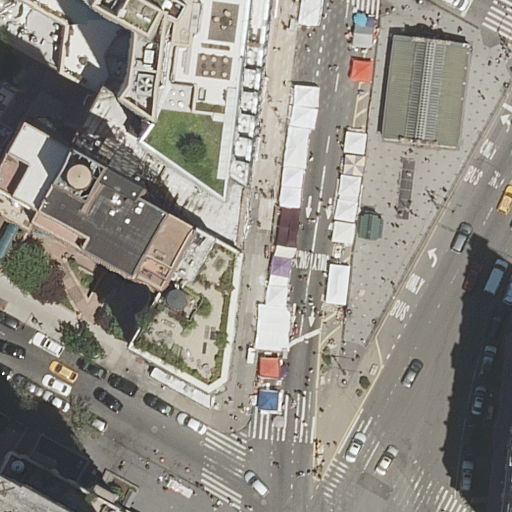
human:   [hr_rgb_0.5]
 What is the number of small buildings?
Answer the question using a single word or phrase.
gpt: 5

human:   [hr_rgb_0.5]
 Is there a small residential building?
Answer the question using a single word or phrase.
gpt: yes

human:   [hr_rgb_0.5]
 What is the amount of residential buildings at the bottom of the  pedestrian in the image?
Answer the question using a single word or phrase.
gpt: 9

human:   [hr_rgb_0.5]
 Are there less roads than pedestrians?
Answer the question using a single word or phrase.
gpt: no

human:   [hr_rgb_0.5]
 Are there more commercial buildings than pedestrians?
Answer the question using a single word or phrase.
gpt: no

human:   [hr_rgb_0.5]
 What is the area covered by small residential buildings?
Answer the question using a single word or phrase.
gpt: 87m2

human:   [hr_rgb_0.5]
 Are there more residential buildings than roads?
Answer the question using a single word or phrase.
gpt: no

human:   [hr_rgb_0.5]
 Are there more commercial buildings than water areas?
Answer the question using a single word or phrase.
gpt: no

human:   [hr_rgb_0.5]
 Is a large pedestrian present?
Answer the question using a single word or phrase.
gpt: no

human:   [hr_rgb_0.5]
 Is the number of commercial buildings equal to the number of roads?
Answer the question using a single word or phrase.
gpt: no

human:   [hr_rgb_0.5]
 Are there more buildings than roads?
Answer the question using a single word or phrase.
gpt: no

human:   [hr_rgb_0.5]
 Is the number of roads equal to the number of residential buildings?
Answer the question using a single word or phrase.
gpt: no

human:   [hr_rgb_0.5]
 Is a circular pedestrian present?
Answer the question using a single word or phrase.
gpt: no

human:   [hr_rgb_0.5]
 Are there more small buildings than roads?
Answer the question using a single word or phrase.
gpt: no

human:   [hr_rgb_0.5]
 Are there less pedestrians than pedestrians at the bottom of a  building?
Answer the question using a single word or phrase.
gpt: no

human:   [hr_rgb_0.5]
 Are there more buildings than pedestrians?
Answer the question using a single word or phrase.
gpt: yes

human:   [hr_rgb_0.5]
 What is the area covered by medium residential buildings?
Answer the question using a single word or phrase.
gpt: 1234m2

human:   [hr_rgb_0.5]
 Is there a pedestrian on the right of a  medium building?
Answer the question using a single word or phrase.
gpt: yes

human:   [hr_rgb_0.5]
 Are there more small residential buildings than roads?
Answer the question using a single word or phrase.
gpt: no

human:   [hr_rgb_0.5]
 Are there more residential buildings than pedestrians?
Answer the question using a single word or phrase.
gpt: yes

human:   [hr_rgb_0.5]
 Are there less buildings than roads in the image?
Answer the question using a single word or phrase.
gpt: yes

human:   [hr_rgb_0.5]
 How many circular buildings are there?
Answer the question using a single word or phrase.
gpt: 0

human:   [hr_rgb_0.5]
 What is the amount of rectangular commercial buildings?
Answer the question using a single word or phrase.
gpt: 0

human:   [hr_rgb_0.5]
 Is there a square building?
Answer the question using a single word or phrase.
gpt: no

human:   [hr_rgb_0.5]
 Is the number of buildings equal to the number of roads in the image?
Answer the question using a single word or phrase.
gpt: no

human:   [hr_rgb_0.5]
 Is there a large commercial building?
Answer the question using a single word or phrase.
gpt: no

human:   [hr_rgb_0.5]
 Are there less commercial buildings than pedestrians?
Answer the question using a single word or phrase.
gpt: yes

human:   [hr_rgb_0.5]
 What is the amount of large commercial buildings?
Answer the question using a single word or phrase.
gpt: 0

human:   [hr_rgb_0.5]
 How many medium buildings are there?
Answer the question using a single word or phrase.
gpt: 4

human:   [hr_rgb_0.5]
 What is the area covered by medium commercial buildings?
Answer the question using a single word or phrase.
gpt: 0m2

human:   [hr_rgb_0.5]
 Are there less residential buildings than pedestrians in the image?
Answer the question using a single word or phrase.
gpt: no

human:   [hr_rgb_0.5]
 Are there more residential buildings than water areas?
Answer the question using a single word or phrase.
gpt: yes

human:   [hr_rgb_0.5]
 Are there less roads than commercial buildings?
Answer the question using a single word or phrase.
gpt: no

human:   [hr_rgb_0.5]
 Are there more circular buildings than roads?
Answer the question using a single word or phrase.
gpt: no

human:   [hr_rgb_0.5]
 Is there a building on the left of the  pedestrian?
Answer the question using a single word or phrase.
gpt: yes

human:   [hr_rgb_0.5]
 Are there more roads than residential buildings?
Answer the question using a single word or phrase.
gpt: yes